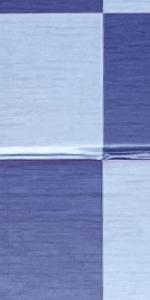
Label: Empty